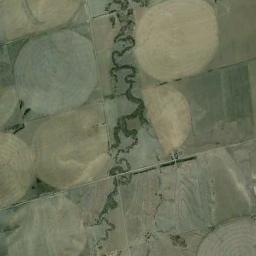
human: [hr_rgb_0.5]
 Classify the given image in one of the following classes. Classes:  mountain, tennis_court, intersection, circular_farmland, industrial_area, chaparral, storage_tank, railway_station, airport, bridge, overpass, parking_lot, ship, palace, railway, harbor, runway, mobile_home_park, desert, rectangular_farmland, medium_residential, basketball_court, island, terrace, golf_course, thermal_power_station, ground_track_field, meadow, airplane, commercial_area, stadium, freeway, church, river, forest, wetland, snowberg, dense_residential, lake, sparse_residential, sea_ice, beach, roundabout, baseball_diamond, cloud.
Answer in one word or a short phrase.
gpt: circular_farmland